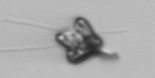
Label: Pyramimonas_longicauda